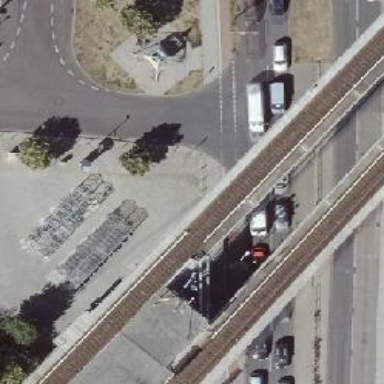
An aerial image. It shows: Cycleway.